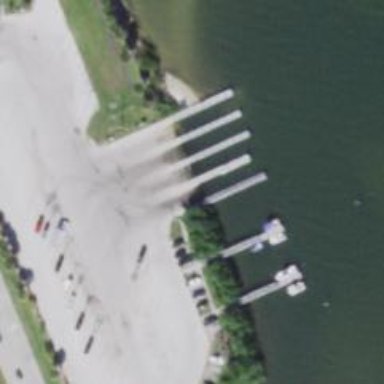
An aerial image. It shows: Pier with mooring facilities.